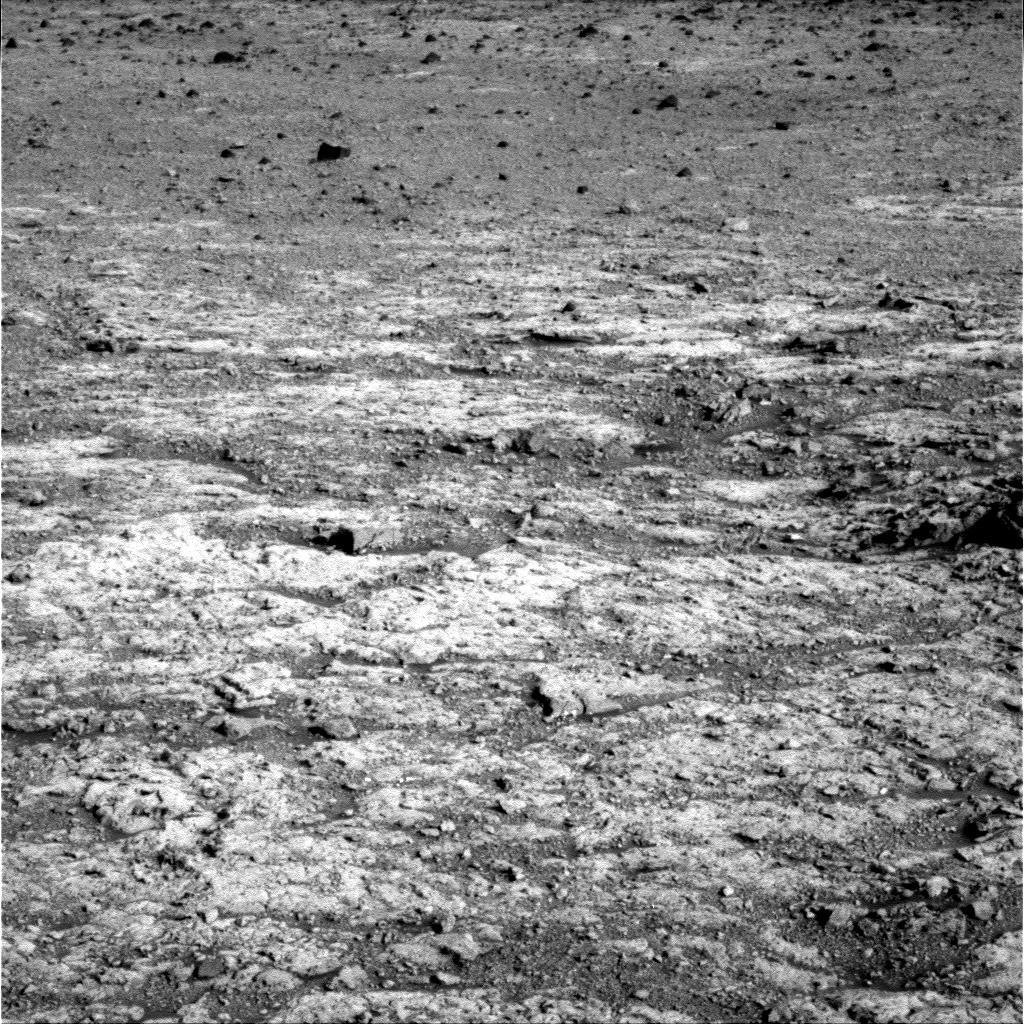
Terrain classes present: Bedrock, Gravel / Sand / Soil